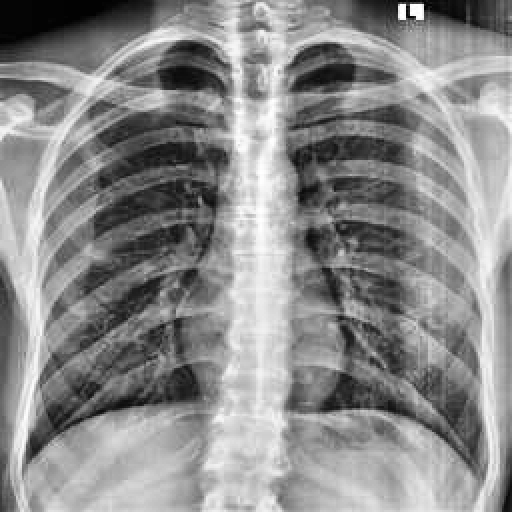
Finding: NORMAL